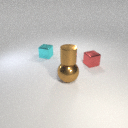
small red metal cube to the right of small cyan metal cube